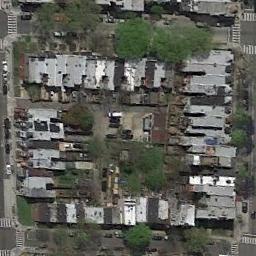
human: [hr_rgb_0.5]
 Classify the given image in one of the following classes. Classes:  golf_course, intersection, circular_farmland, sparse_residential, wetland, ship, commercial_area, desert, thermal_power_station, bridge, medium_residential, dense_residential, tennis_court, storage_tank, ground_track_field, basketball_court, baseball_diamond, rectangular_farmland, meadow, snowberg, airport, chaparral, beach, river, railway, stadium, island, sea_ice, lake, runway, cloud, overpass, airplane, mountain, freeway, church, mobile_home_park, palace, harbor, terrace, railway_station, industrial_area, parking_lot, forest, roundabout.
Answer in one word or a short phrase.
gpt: dense_residential